Question: While attaching to some process in Visual Studio 2012, I'm getting such an error:

Complete exception is shown below:
'''
System.BadImageFormatException: Could not load file or assembly 'C:\Program Files (x86)\SDK\Servin\Debug\Service.dll' or one of its dependencies. An attempt was made to load a program with an incorrect format.
File name: 'file:///C:\Program Files (x86)\SDK\Servin\Debug\Service.dll'
at System.Reflection.RuntimeAssembly._nLoad(AssemblyName fileName, String codeBase, Evidence assemblySecurity, RuntimeAssembly locationHint, StackCrawlMark& stackMark, IntPtr pPrivHostBinder, Boolean throwOnFileNotFound, Boolean forIntrospection, Boolean suppressSecurityChecks)
at System.Reflection.RuntimeAssembly.InternalLoadAssemblyName(AssemblyName assemblyRef, Evidence assemblySecurity, RuntimeAssembly reqAssembly, StackCrawlMark& stackMark, IntPtr pPrivHostBinder, Boolean throwOnFileNotFound, Boolean forIntrospection, Boolean suppressSecurityChecks)
at System.Reflection.Assembly.Load(AssemblyName assemblyRef)
at Microsoft.Tools.SvcHost.ServiceHostHelper.LoadServiceAssembly(String svcAssemblyPath)
WRN: Assembly binding logging is turned OFF.
To enable assembly bind failure logging, set the registry value [HKLM\Software\Microsoft\Fusion!EnableLog] (DWORD) to 1.
Note: There is some performance penalty associated with assembly bind failure logging.
To turn this feature off, remove the registry value [HKLM\Software\Microsoft\Fusion!EnableLog].
'''
What is the reason of such an issue and how to avoid it ?
When logging is enabled in Assembly Binding Log Viewer (FUSLOGVW.exe in Windows SDK), the log shows:
'''
The operation failed.
Bind result: hr = 0x8007000b. An attempt was made to load a program with an incorrect format.
Assembly manager loaded from: C:\Windows\Microsoft.NET\Framework644.0.30319\clr.dll
Running under executable C:\Program Files (x86)\Microsoft Visual Studio 11.0\Common7\IDE\WcfSvcHost.exe
--- A detailed error log follows.
=== Pre-bind state information ===
LOG: User = EUROPE\JAWAL
LOG: Where-ref bind. Location = C:\Program Files (x86)\SDK\Servin\Debug\Service.dll
LOG: Appbase = file:///C:/Program Files (x86)/SDK/Serv/bin/Debug
LOG: Initial PrivatePath = NULL
LOG: Dynamic Base = NULL
LOG: Cache Base = NULL
LOG: AppName = NULL
Calling assembly : (Unknown).
===
LOG: This bind starts in LoadFrom load context.
WRN: Native image will not be probed in LoadFrom context. Native image will only be probed in default load context, like with Assembly.Load().
LOG: Using application configuration file: C:\Program Files (x86)\SDK\Servin\Debug\Service.dll.config
LOG: Using host configuration file:
LOG: Using machine configuration file from C:\Windows\Microsoft.NET\Framework644.0.30319\config\machine.config.
LOG: Attempting download of new URL file:///C:/Program Files (x86)/SDK/Serv/bin/Debug/Service.dll.
LOG: Assembly download was successful. Attempting setup of file: C:\Program Files (x86)\SDK\Servin\Debug\Service.dll
LOG: Entering run-from-source setup phase.
LOG: Assembly Name is: Service, Version=6.<PHONE>.0, Culture=neutral, PublicKeyToken=null
ERR: Invalid assembly platform or ContentType in file (hr = 0x8007000b).
ERR: Run-from-source setup phase failed with hr = 0x8007000b.
ERR: Failed to complete setup of assembly (hr = 0x8007000b). Probing terminated.
'''
The service definition is as follows:
'''
[ServiceContract(SessionMode = SessionMode.Required)]
[ServiceKnownType(typeof(TypeInfo))]
public interface IServiceContract
{
[OperationContract]
[FaultContract(typeof(ServiceFault), Name = "ServiceFault")]
string GetConfiguration();
[OperationContract]
[FaultContract(typeof(ServiceFault), Name = "ServiceFault")]
void SaveConfiguration(string config);
[OperationContract]
[FaultContract(typeof(ServiceFault), Name = "ServiceFault")]
byte[] GetImage(int x, int y);
[OperationContract]
[FaultContract(typeof(ServiceFault), Name = "ServiceFault")]
IList<ITypeInfo> GetSupportedTypes();
}
[DataContract(Namespace = Namespaces.Data)]
public class ServiceFault
{
private string _message;
[DataMember]
public string Message { get { return _message; } set { _message = value; } }
public ServiceFault() { }
public ServiceFault(string message) { _message = message; }
}
public interface ITypeInfo
{
string Type { get; }
string Description { get; }
}
public class TypeInfo : ITypeInfo
{
public string Type { get; set; }
public string Description { get; set; }
}
'''
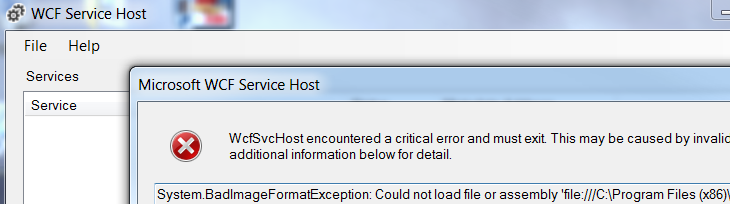
Answer: You need to find in your soultion (VS solution) the projects which has "WCF Options" section as on the picture above and deselect "Start WCF Service Host when debugging another project in the same solution". Although I don't know the consequences except the one that you will not have this dialog anymore.
found on:
<URL>
and tested by myself.